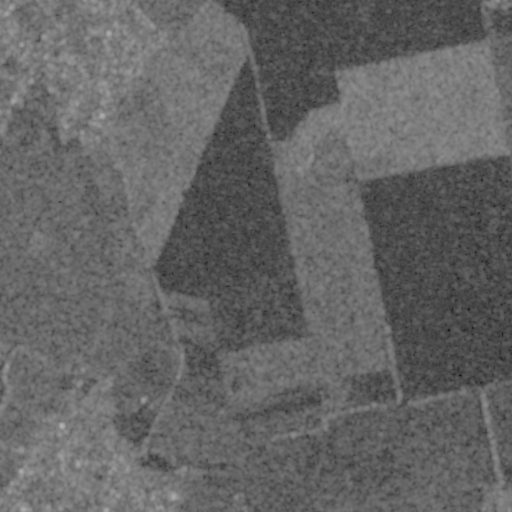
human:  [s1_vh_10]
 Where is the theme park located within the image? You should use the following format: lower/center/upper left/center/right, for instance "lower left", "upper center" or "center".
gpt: The theme park is located in the lower left of the image.
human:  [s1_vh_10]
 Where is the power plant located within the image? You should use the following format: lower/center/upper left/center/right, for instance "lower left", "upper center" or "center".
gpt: There is no power plant in the image.

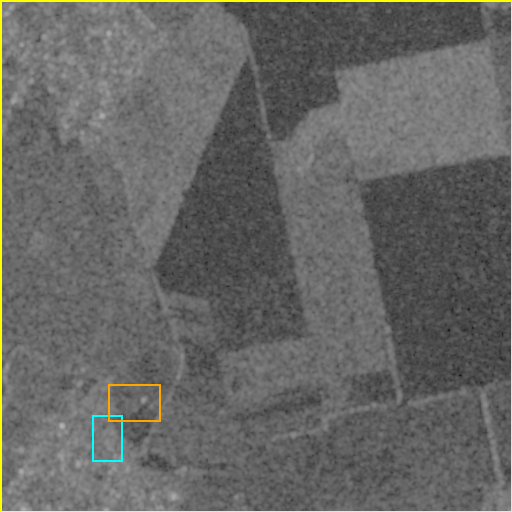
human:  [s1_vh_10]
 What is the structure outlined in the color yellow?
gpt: The structure outlined in yellow is a crop field.
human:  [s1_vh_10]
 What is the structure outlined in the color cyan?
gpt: The structure outlined in cyan is a park.
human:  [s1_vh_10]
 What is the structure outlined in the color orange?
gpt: The structure outlined in orange is a theme park.
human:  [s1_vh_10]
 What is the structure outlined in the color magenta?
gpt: There is no magenta outline.